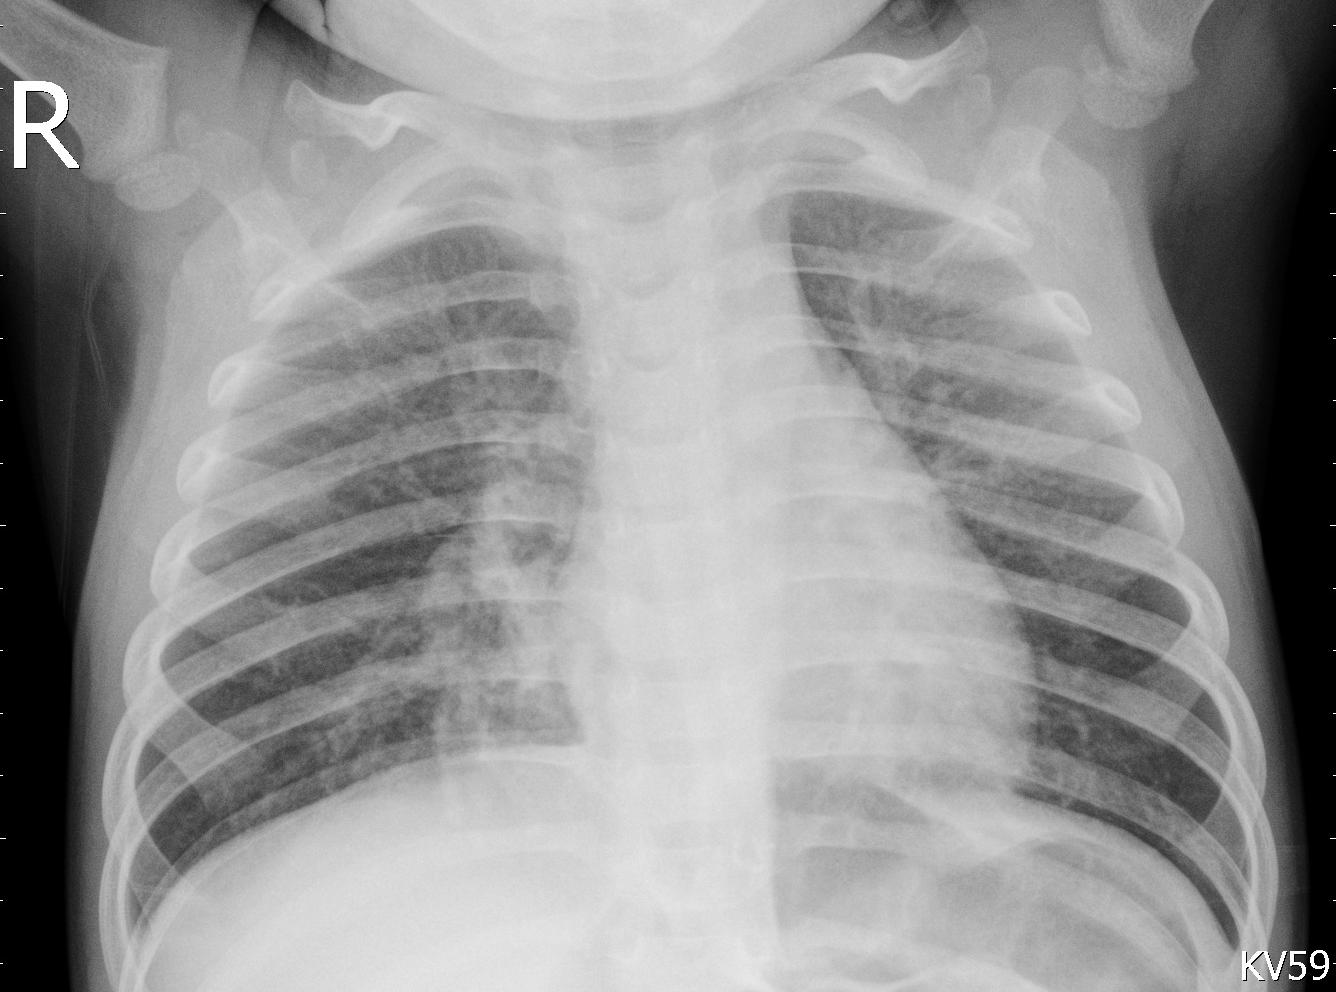
Diagnosis: PNEUMONIA